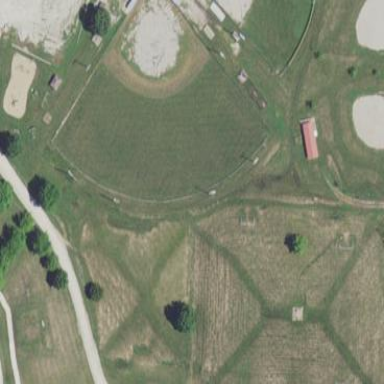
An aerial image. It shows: Baseball or softball pitch for leisure land sports.